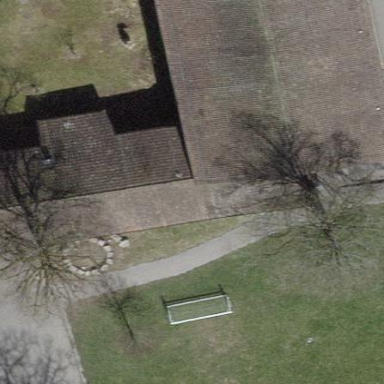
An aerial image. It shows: School building.